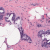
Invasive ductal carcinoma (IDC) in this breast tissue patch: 0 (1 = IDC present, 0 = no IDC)